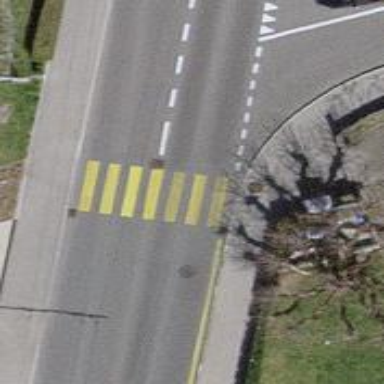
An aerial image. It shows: Marked crossing on footway with clear markings.